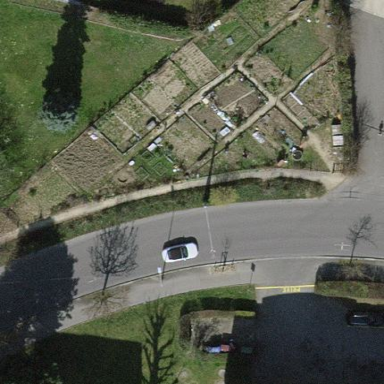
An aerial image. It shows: Garden area designated for leisure land.